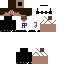
A male human skin with medium skin, wearing brown long hair dressed in a blue tshirt and black pants, featuring a closed mouth.